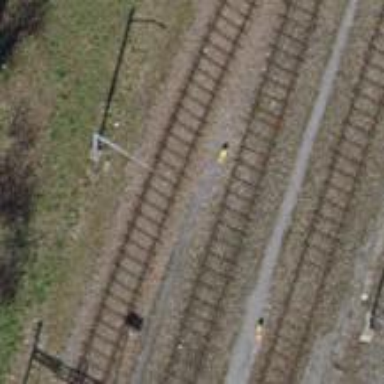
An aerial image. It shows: Yard with single rail track. The railway track is electrified with contact line for service purposes.